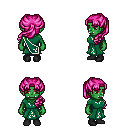
a pixel art fantasy rpg character, female body template, orc, green skin, sash dress, red pants, pink princess hairstyle, black shoes, four views (front, back, left, right), 2x2 character sprite sheet, small pixel art, hard edges, no anti-aliasing